Question: I'm developing an app in ASP.Net MVC4 and am having a strange issue with whitespace. I've developed plenty of MVC3 sites with Razor without this issue.
Here's my template cshtml file:
'''
<!DOCTYPE html>
<html>
<head>
<meta name="viewport" content="width=device-width" />
<title>HF - Content Management - @ViewBag.Title</title>
<link href="@Url.Content("~/content/bootstrap/bootstrap.min.css")" rel="stylesheet" />
@Styles.Render("~/bundles/css/hf-cms-logged-in")
</head>
<body>
@Html.Partial("Partials/NavBar")
<div class="container">@RenderBody()</div>
<script src="http://code.jquery.com/jquery-latest.js"></script>
<script src="@Url.Content("~/scripts/bootstrap/bootstrap.min.js")"></script>
@Scripts.Render("~/bundles/js/validation")
<script src="@Url.Content("~/scripts/hf-cms.js")"></script>
</body>
</html>
'''
Note the line with the RenderBody() call - there's no extraneous whitespace here.
When I call an action, the rendered body is prepended with some whitespace which I can't see that I've added, and can't seem to get rid of. I call an action with no logic, it only returns the following view:
'''
@{
ViewBag.Title = "Dashboard";
}
<h1>Dashboard</h1>
'''
It's definitely using the correct template (specified in my _ViewStart.cshtml)
Viewing the page in Google Chrome, the source shows extra whitespace. See the image below:

A similar issue can be seen in IE10. This is obviously affecting the design. I've tried using <URL> to strip out any extra whitespace, but whitespace still remains.
I'm at a loss with this one, as it's a relatively simple site so far, there's nothing funky going on yet, so I can't see where this whitespace is coming from.
Has anybody else seen this with MVC4 or Razor before?
Edit: I've tried removing all stylesheets and script files, the whitespace still exists.
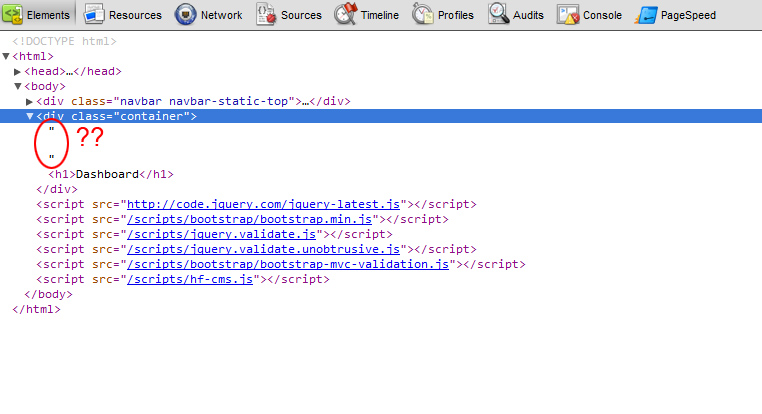
Answer: After struggling with this for a while, I've found the solution.
There must have been a funny character in the root _ViewStart.cshtml file. I deleted the contents of the ViewStart file and retyped it, which solved the problem. <URL> got me thinking that a strange character could be causing the issue.
Don't like answering my own question, but I hope this helps somebody else. In theory, this won't be an MVC4-specific issue, you could encounter the same problem in MVC3.